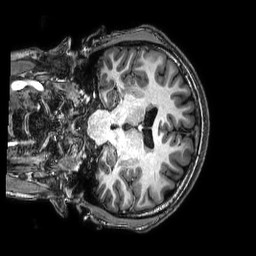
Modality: T1w
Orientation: coronal
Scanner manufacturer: philips
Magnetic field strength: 3 T
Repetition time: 0.008 s
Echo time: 0.003543 s